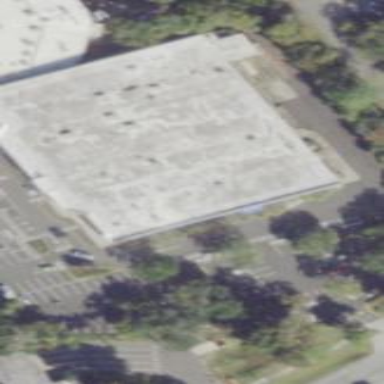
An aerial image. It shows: Building.